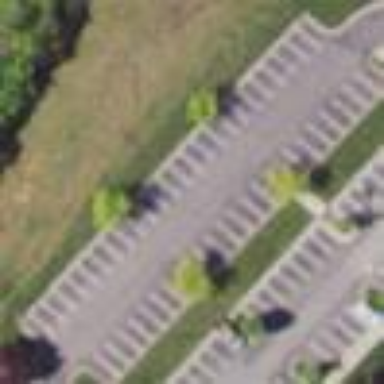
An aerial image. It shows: Parking area with surface.